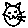
Label: cat